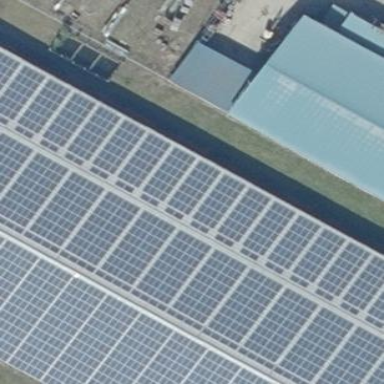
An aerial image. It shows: Solar power generator using photovoltaic panels.